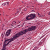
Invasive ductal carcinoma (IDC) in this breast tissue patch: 0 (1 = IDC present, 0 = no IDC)